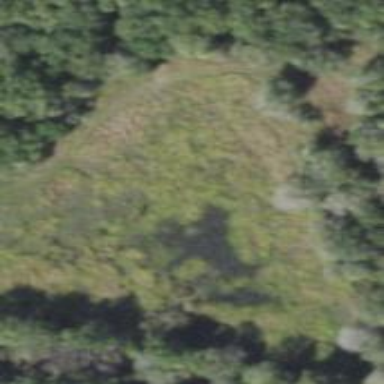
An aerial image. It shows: Wetland area characterized by wet meadow.